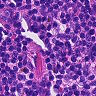
Metastatic tissue present: no